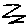
Label: zigzag